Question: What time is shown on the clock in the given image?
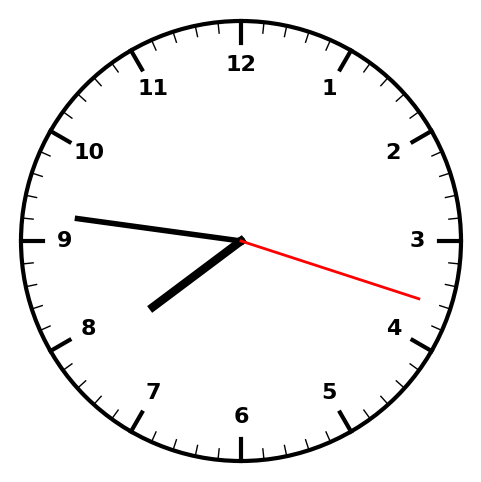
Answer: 07:46:18